Question: I want a line with a color that i have hex code or rbg numbers of it. Just like this:

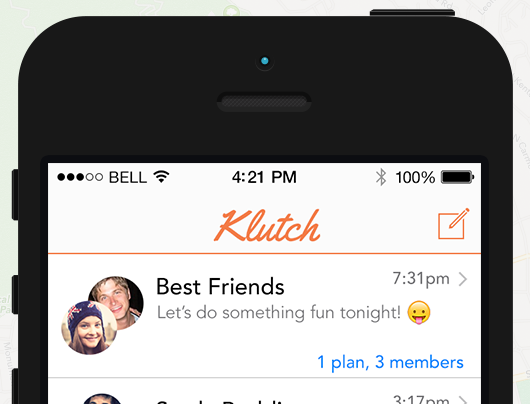
Answer: Here is a small UIView subclass that will do just that:
'''
@interface LineView : UIView
-(instancetype)initWithNavigationBar:(UINavigationBar *)navBar;
-(void)colorRed:(CGFloat)red green:(CGFloat)green blue:(CGFloat)blue;
-(void)setHeight:(CGFloat)height;
@end
@implementation LineView
-(instancetype)initWithNavigationBar:(UINavigationBar *)navBar {
if (self = [super init]) {
self.translatesAutoresizingMaskIntoConstraints = NO;
[navBar addSubview:self];
// Default height
CGFloat height = 2.0;
[navBar.superview addConstraint:[NSLayoutConstraint constraintWithItem:self attribute:NSLayoutAttributeWidth relatedBy:NSLayoutRelationEqual toItem:navBar attribute:NSLayoutAttributeWidth multiplier:1.0 constant:0.0]];
[navBar.superview addConstraint:[NSLayoutConstraint constraintWithItem:self attribute:NSLayoutAttributeTop relatedBy:NSLayoutRelationEqual toItem:navBar attribute:NSLayoutAttributeBottom multiplier:1.0 constant:0.0]];
[self addConstraint:[NSLayoutConstraint constraintWithItem:self attribute:NSLayoutAttributeHeight relatedBy:NSLayoutRelationEqual toItem:nil attribute:NSLayoutAttributeNotAnAttribute multiplier:1.0 constant:height]];
}
return self;
}
-(void)colorRed:(CGFloat)red green:(CGFloat)green blue:(CGFloat)blue {
self.backgroundColor = [UIColor colorWithRed:red green:green blue:blue alpha:1.0];
}
-(void)setHeight:(CGFloat)height {
for (NSLayoutConstraint *constraint in self.constraints) {
if (constraint.firstAttribute == NSLayoutAttributeHeight) {
constraint.constant = height;
[self layoutIfNeeded];
break;
}
}
}
@end
'''
To use, in your UIViewController class's/subclass's viewDidLoad method do this:
'''
LineView *view = [[LineView alloc]initWithNavigationBar:self.navigationController.navigationBar];
[view colorRed:0.9451 green:0.4824 blue:0.3020];
'''